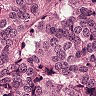
Metastatic tissue present: yes